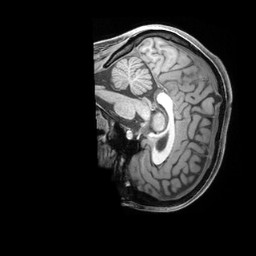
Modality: T1w
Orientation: sagittal
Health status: healthy
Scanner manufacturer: siemens
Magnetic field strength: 3 T
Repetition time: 2.4 s
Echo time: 0.00201 s